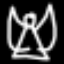
Label: angel